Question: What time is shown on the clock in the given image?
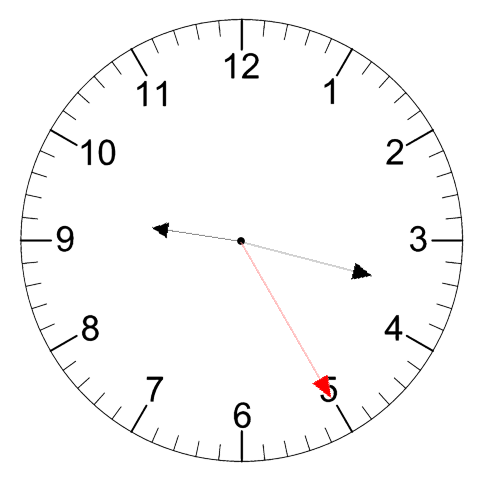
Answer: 09:17:25